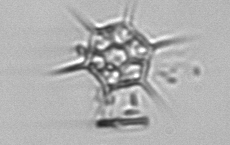
Label: Dictyocha